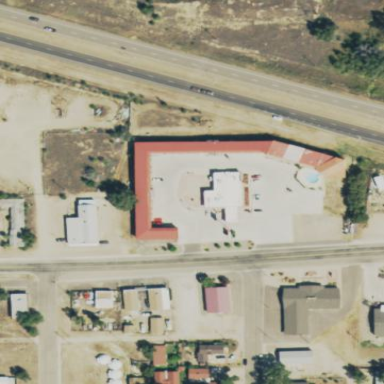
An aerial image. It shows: Hotel building.